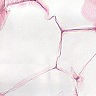
Metastatic tissue present: no